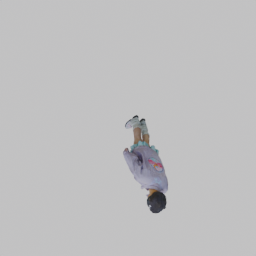
Label: people